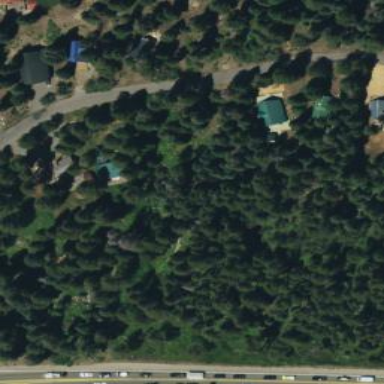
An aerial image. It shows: Evergreen woodland with needle-leaved trees.